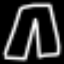
Label: pants